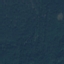
Label: Forest